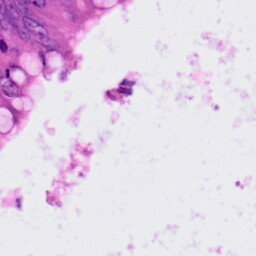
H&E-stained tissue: Colon